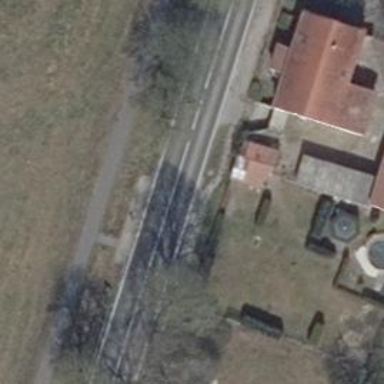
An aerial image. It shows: Public transport stop position.